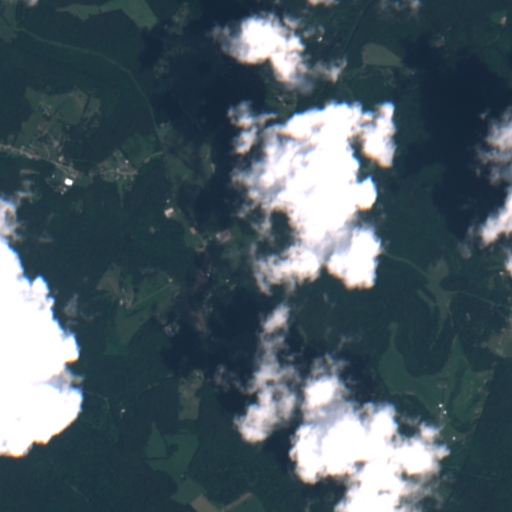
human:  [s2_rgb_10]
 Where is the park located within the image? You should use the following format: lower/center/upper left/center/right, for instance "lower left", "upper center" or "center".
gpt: The park is located in the upper center of the image.
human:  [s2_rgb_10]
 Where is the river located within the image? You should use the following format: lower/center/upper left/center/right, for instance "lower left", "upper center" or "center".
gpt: The river is located in the lower of the image.
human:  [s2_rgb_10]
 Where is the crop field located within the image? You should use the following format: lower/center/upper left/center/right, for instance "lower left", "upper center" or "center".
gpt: There is no crop field in the image.